Question: Basically I can get <URL> working with the most basic example, but when targeting an element in a jQuery dialog the highlight covers up the element.
'''
var t = new Tour({
backdrop: true
});
t.addStep({
element: "#content",
title: "Title",
content: "Content"
});
t.start();
'''
Here is a <URL> of what I mean.

The highlight element should be behind the targeted element so that the text is still visible.
I think the issue is the z-index of the elements. It should be dialog -> highlight -> element, but instead it looks like it's dialog -> element -> highlight.
The z-index of the dialog is 100, the highlight is 1010 and the element is 1011, which I believe should be correct.
I can make it work by explicitly removing the z-index on the '.ui-front' jQuery UI class, but that doesn't seem like the best solution.
Any ideas why the default styling doesn't work if the z-index's are correct?
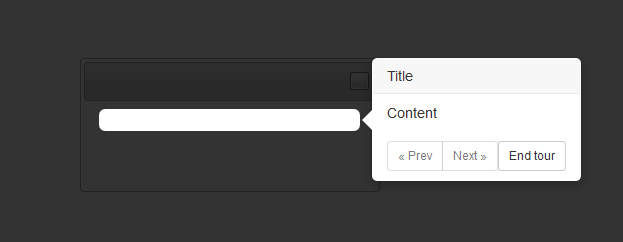
Answer: The problem rests in the fact that the <URL> has created a new stacking context and so changes to the 'z-index' of the '#content' element will only show up relative to it's current stacking context.
For proof, add the following css, and you'll still see the '#content' div display the dialog, which has a 'z-index' of '100'. --> i.e. ... <URL>
'''
#content { z-index: 0 !important; }
'''
---
From <URL>:
> Every stacking context has a single HTML element as its root element. When a new stacking context is formed on an element, that stacking context confines all of its child elements to a particular place in the stacking order. That means that if an element is contained in a stacking context at the bottom of the stacking order, there is no way to get it to appear in front of another element in a different stacking context that is higher in the stacking order, even with a z-index of a billion!New stacking contexts can be formed on an element in one of three ways:- - -
---
The problem is <URL> doesn't really have a good way of identifying this. When they start a tour on an element, they apply:
- 'tour-backdrop''1009'- 'tour-step-background''1010'- '1011'
...but the last 'z-index' has no effect since our object is already in a stacking context. It is just positioned higher than any of the other elements within that stack (which it already was). Incidentally, that's why removing the 'z-index' from 'ui-front' results in the proper appearance because it frees the element from its current stack.
---
Here's what Bootstrap Tours be doing, and we'll do manually with DOM manipulation.
The problem is that they are trying to position the elements relative to one another with z-indexes, but anytime the tour object is in a stacking context different from the '.tour-step-background' and '.tour-backdrop', this will fail.
# Solution? Place the elements you're generating inside the same stacking context!
Here's a simplified markup tree
- - - - -
To override this, we'll plugin to the tours 'onShown' method and move the backdrops ourselves:
In , when creating a tour, we'll do the following:
'''
var t = new Tour({
backdrop: true,
onShown: function(tour) {
var stepElement = getTourElement(tour);
$(stepElement).after($('.tour-step-background'));
$(stepElement).after($('.tour-backdrop'));
}
});
function getTourElement(tour){
return tour._steps[tour._current].element
}
'''
This uses jQuery's <URL> DOM manipulation to move the backdrop to the same stacking context as our tour object.
Also, we'll need to position both our tour backdrop elements as 'fixed' instead of 'absolute', so they don't try to squeeze inside of our dialog. We can do that with the following :
'''
.tour-step-background,
.tour-backdrop {
position: fixed;
}
'''
# Working Demo in Fiddle
Which should look like this: